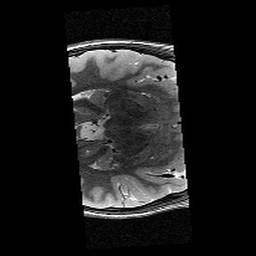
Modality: T2w
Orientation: axial
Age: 13
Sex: female
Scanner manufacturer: siemens
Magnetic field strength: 3 T
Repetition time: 9.23 s
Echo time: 0.067 s